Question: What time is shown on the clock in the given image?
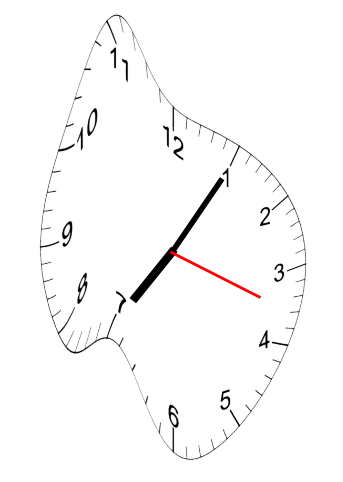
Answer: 07:05:18